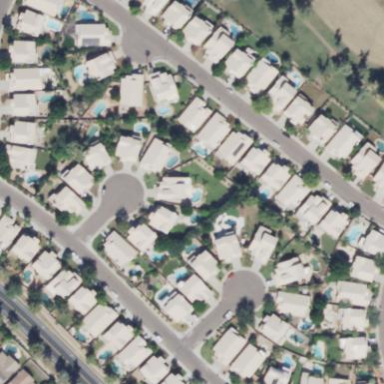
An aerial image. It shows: Urban residential neighbourhood.